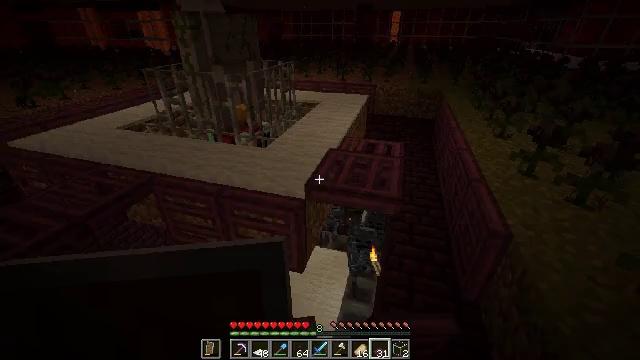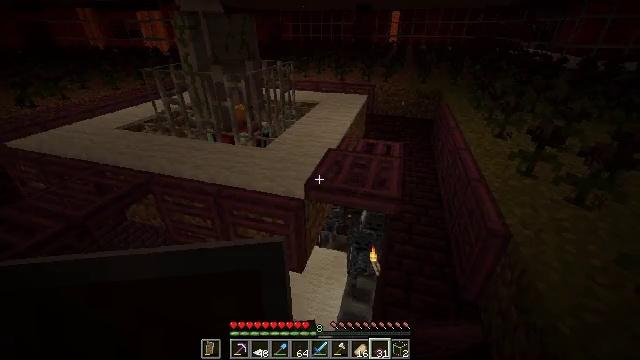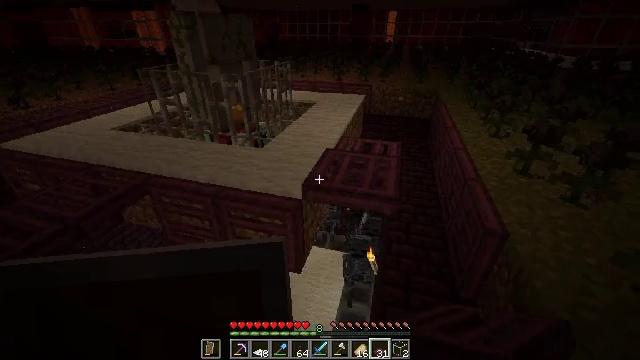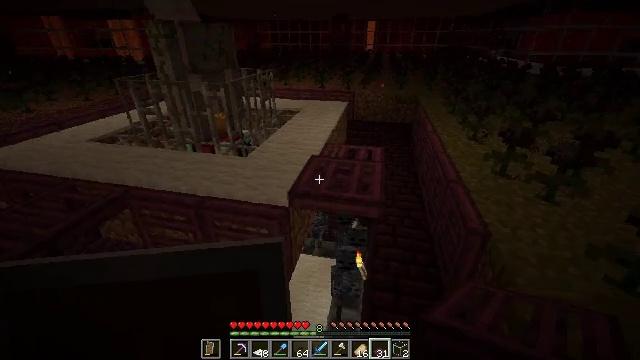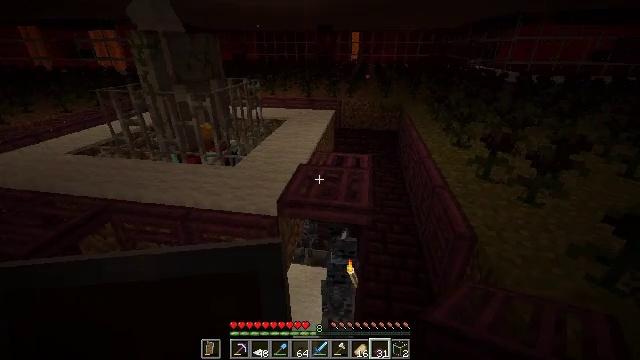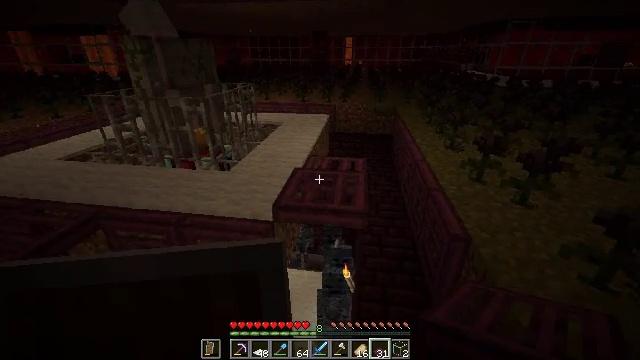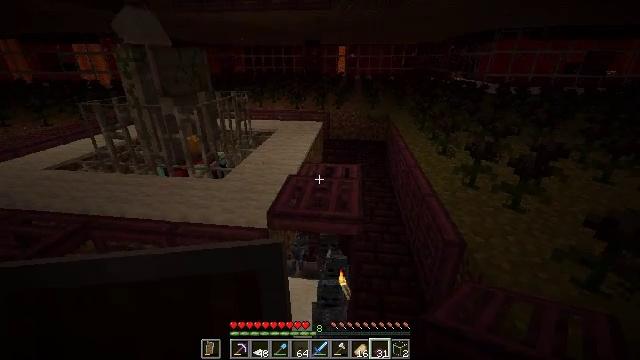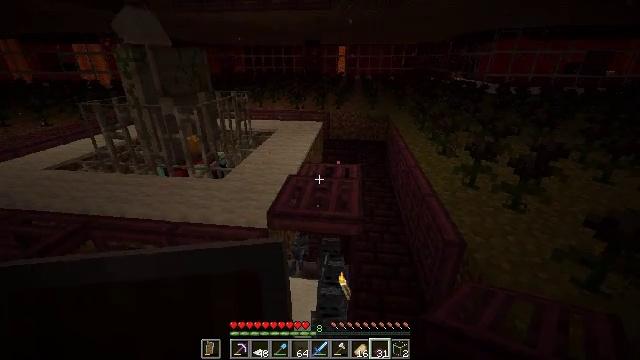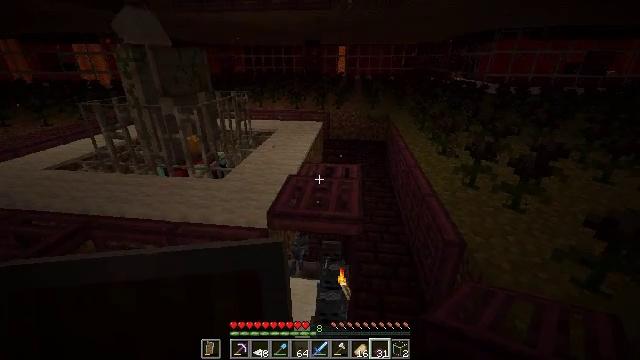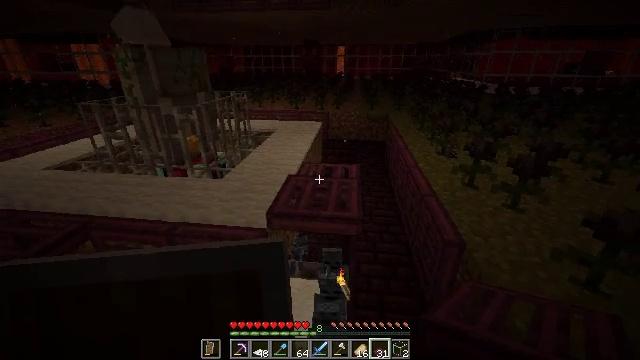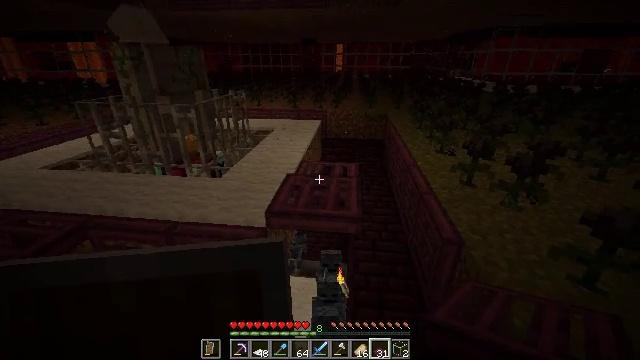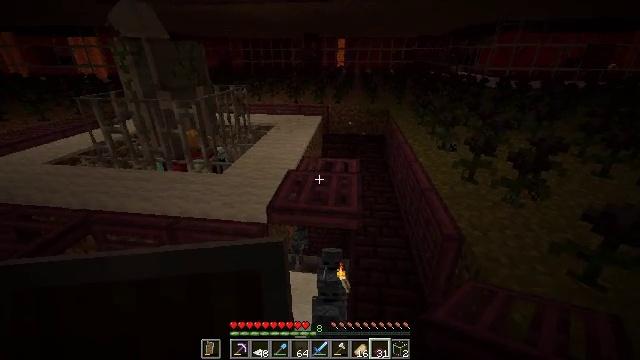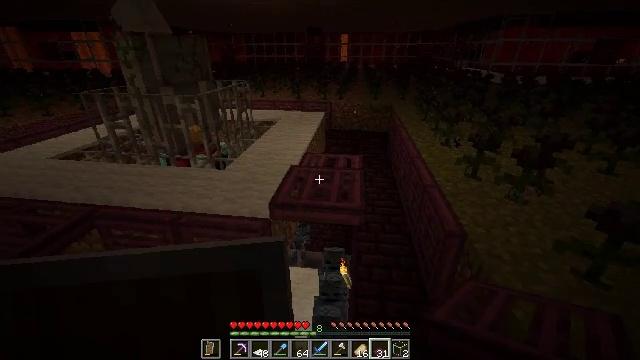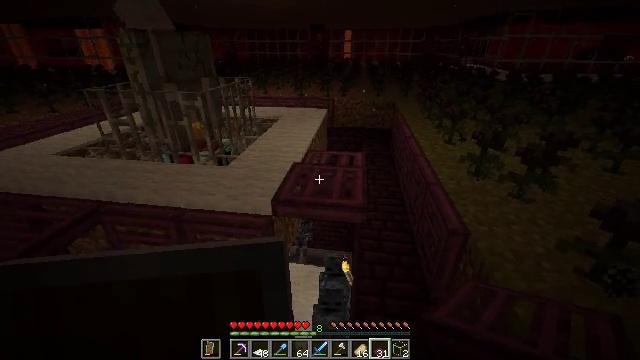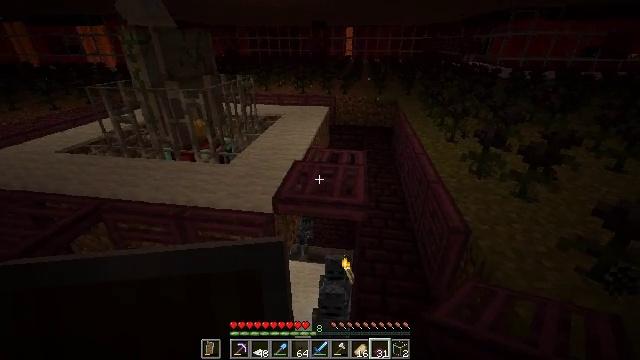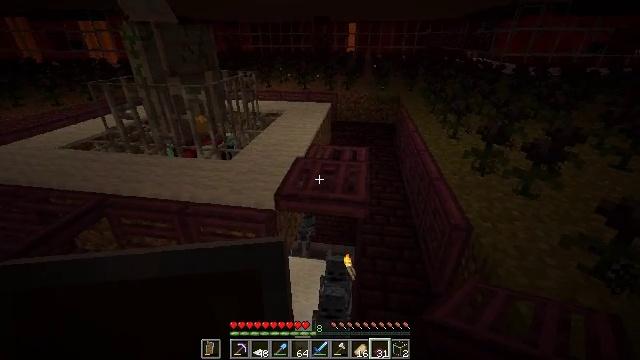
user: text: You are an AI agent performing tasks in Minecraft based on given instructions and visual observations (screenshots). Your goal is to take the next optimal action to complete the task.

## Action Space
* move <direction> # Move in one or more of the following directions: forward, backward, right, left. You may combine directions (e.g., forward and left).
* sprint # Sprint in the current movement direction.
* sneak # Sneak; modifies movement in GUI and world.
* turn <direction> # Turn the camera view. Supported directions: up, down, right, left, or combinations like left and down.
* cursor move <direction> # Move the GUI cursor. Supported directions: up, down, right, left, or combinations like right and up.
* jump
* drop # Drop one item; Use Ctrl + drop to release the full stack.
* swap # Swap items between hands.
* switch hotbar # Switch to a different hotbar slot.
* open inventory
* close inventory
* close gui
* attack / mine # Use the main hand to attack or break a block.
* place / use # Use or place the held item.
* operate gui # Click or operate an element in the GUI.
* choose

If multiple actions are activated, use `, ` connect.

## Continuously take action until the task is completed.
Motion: motion action
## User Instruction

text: Collect the crimson trapdoor from a structure.
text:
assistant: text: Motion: no_op
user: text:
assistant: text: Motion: no_op
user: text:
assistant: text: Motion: turn right and up
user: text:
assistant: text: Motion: turn right and up
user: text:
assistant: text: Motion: turn right
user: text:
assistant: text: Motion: turn right and up
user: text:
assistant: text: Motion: no_op
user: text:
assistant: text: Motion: no_op
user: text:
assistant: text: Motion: no_op
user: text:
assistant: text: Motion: no_op
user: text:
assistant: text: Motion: no_op
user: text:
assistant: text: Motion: no_op
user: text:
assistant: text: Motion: no_op
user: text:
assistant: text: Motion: no_op
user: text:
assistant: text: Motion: no_op
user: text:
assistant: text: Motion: no_op
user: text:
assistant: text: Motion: no_op
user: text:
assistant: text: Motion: no_op
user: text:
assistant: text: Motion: no_op
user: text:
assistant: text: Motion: turn right and up
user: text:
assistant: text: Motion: turn right and up
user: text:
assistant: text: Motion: no_op
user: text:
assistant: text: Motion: no_op
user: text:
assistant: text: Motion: no_op
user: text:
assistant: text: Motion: no_op
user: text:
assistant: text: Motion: no_op
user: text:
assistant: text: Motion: no_op
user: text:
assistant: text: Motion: turn up
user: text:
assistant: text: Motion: no_op
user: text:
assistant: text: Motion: no_op